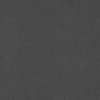
Label: dusty